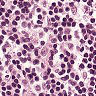
Metastatic tissue present: no